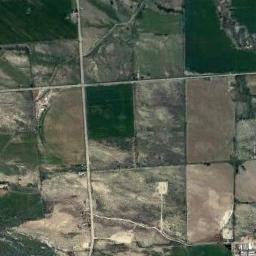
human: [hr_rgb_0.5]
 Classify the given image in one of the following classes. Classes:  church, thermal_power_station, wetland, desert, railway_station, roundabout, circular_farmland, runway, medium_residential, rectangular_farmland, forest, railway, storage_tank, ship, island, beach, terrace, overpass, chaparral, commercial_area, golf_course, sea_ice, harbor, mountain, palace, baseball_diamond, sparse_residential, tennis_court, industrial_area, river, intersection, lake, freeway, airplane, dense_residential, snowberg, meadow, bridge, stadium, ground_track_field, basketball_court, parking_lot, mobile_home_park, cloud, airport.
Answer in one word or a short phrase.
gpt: circular_farmland